Field crop: maize
Growth stage: 1
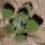
Species: chenopodium